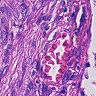
Metastatic tissue present: yes